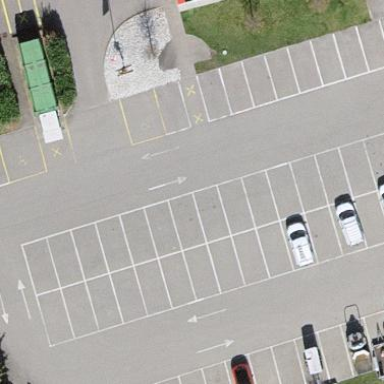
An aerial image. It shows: Parking area with asphalt surface.